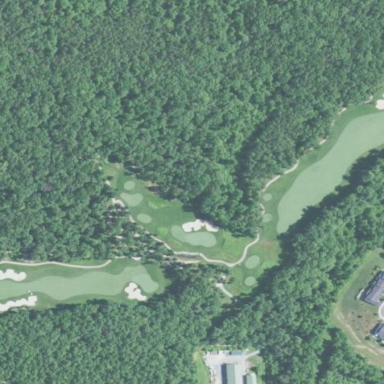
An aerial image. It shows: Rough grassy area used for golf.